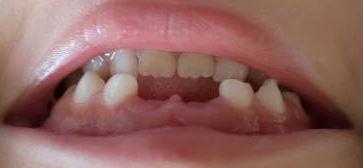
Condition: hypodontia